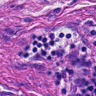
Metastatic tissue present: yes